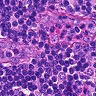
Metastatic tissue present: no